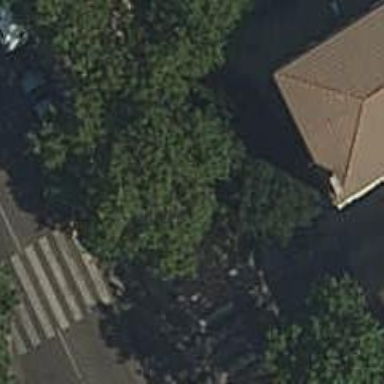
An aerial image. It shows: Sidewalk.